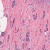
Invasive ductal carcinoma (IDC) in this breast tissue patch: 1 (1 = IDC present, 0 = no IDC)